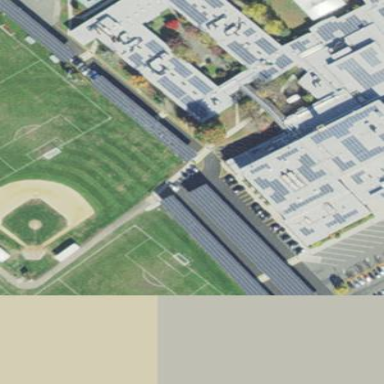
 generating electricity through photovoltaic technology."